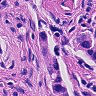
Metastatic tissue present: yes